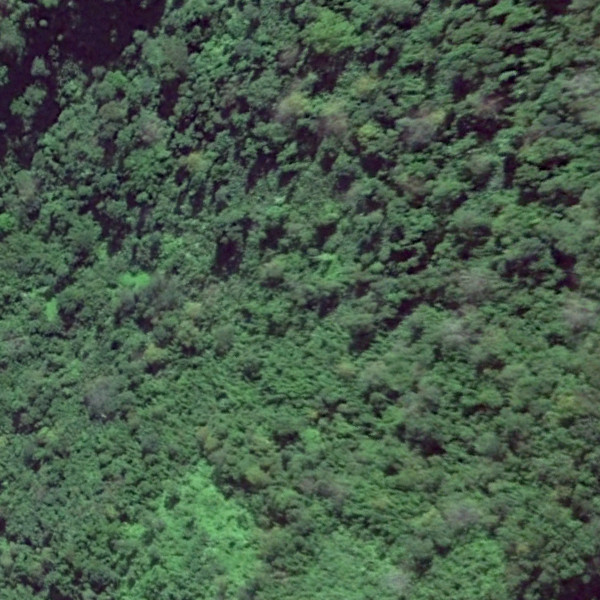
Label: Forest